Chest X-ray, PA view. Patient: 39 years old, sex M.
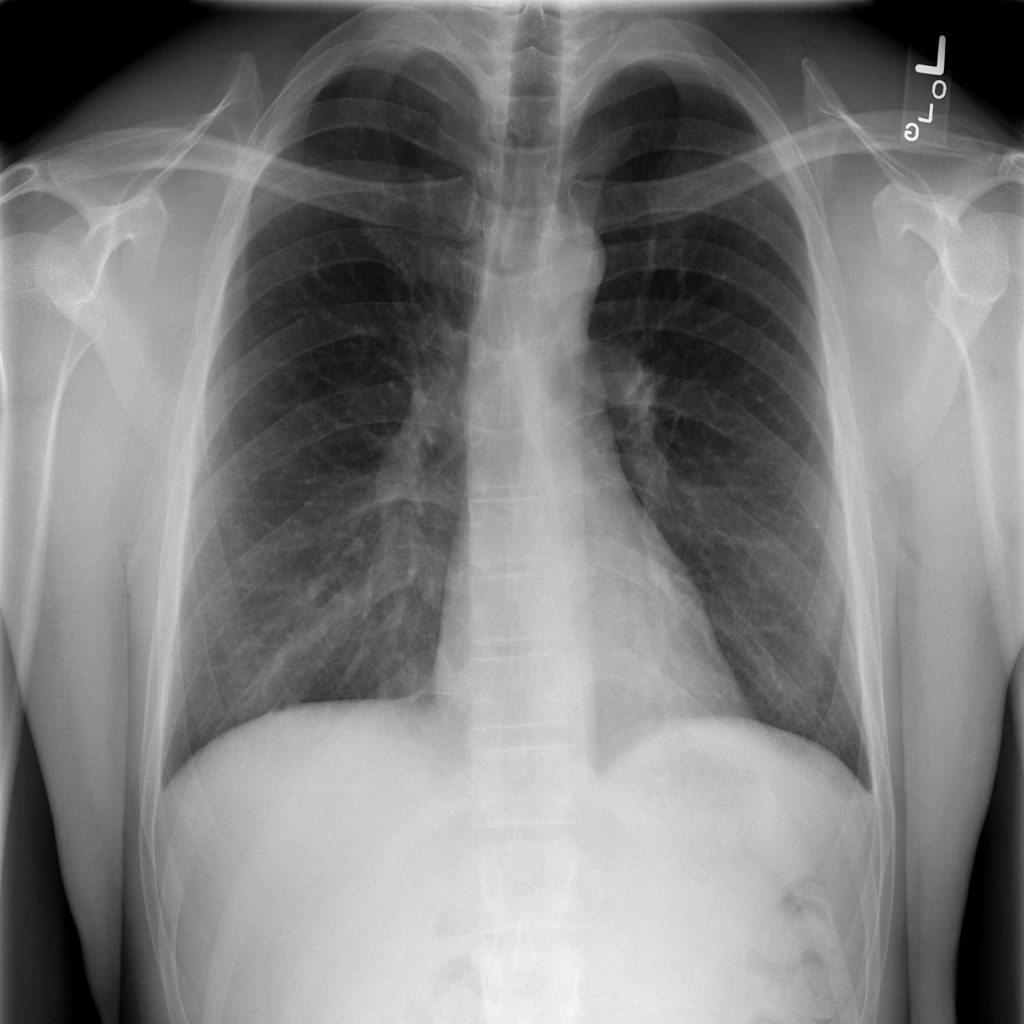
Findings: No Finding